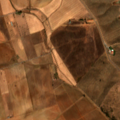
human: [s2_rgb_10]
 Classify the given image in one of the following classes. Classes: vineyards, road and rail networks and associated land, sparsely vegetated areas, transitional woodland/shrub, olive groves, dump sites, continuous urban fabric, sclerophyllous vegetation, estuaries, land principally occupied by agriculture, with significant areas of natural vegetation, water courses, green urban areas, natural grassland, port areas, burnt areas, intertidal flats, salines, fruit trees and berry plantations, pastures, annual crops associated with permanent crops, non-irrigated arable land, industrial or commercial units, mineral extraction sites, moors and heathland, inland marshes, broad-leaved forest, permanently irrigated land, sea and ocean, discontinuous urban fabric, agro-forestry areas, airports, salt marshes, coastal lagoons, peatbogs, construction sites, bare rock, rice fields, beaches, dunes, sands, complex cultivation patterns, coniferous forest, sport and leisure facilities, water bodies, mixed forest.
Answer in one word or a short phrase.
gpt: non-irrigated arable land, permanently irrigated land, vineyards, olive groves, pastures, annual crops associated with permanent crops, transitional woodland/shrub, water bodies